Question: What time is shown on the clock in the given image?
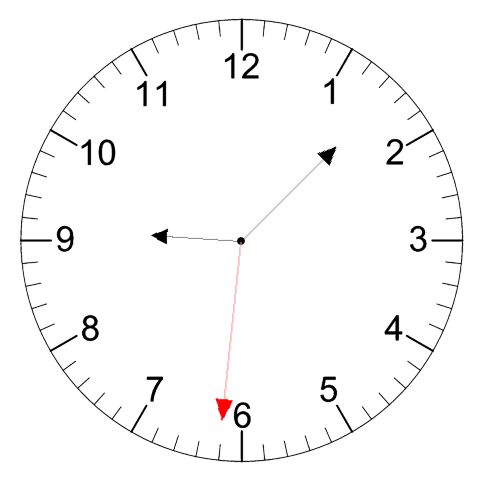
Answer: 09:07:31